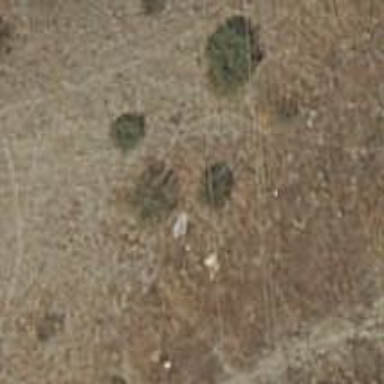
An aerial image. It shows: Power pole.